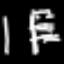
Label: pencil